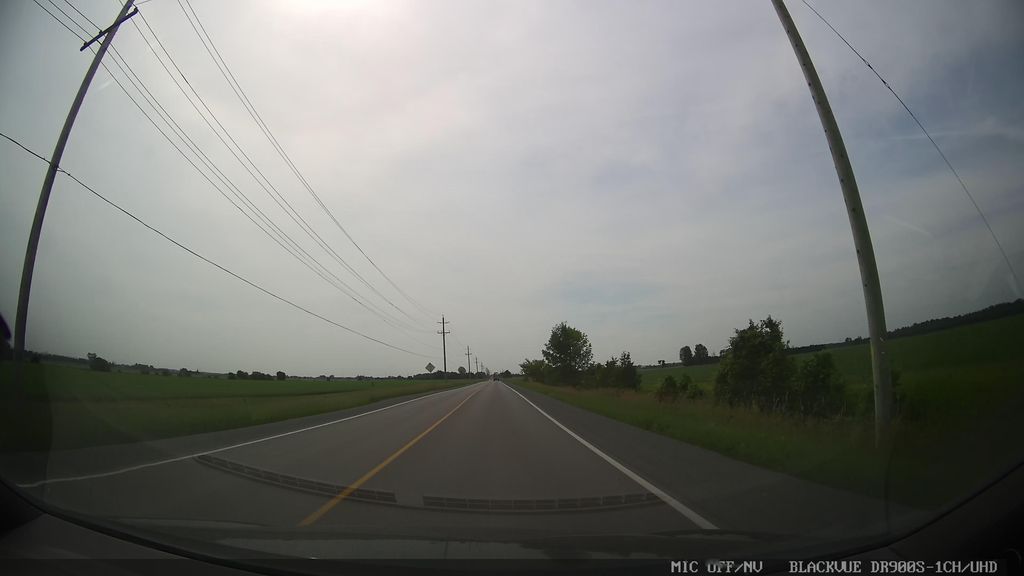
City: ottawa-gatineau